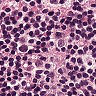
Metastatic tissue present: no